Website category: sports
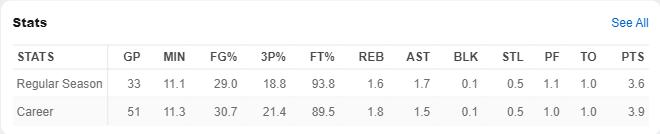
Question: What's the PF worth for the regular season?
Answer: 1.1

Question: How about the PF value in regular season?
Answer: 1.1

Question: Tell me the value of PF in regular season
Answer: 1.1

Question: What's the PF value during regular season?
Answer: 1.1

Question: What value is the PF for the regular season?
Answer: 1.1

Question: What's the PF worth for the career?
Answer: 1.0

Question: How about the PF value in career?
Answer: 1.0

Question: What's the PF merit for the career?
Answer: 1.0

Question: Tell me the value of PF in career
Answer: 1.0

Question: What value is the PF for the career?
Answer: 1.0

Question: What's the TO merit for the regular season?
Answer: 1.0

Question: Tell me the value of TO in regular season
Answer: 1.0

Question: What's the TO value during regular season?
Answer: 1.0

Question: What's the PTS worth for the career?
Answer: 3.9

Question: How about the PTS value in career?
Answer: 3.9

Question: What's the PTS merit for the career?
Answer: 3.9

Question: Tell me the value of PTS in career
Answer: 3.9

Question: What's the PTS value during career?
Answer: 3.9

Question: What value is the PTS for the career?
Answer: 3.9

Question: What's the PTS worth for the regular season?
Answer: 3.6

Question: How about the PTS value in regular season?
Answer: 3.6

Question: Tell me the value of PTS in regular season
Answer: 3.6

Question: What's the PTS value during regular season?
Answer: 3.6